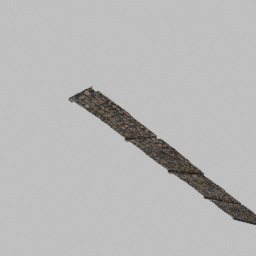
Label: architecture